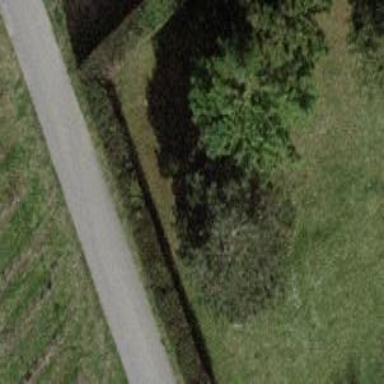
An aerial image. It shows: Evergreen tree with needle-leaved leaves.